Field crop: tomato
Growth stage: 1
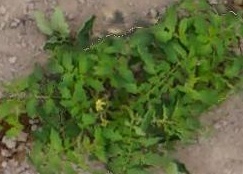
Species: tomato